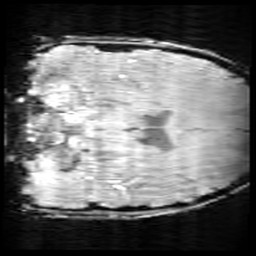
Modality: SWI
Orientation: coronal
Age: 13
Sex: male
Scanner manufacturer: siemens
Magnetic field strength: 3 T
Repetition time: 0.027 s
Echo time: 0.02 s